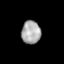
Tissue: lung
Cell type: Myeloid cells
Senescence score: 0.2293
Nuclear area (px): 436
Mean DAPI intensity: 168.883